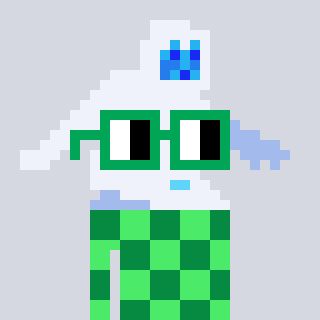
a pixel art character with square green glasses, a yeti-shaped head and a teal-colored body on a cool background